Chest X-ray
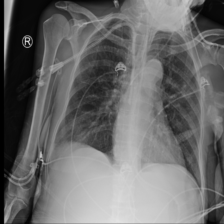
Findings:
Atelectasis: negative
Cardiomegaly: negative
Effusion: negative
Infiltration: positive
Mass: negative
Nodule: negative
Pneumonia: negative
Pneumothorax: negative
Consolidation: negative
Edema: negative
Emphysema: negative
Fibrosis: negative
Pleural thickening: negative
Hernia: negative